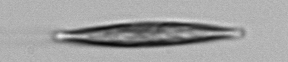
Label: Pleurosigma